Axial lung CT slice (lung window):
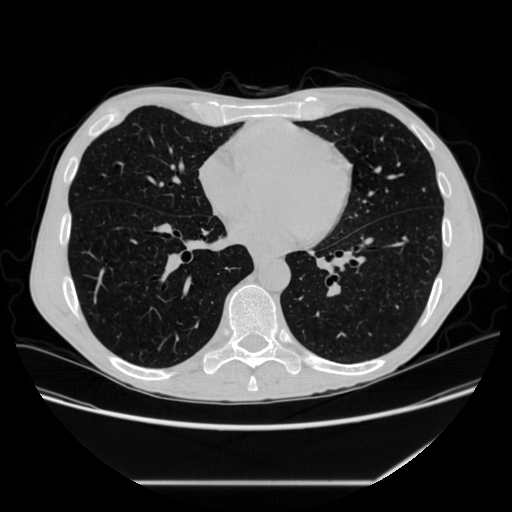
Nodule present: no